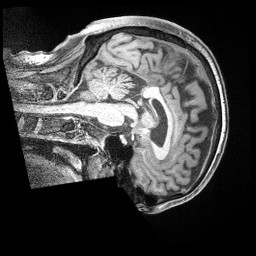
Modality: T1w
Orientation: sagittal
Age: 36
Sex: male
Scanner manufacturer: siemens
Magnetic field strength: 3 T
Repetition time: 2 s
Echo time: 0.00211 s